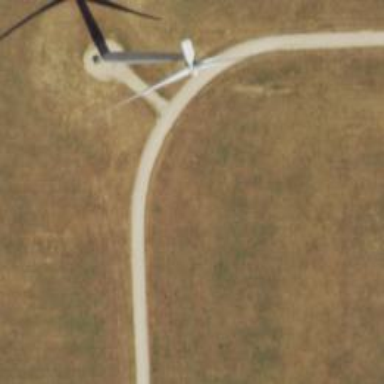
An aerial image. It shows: Road specifically designated for service vehicles within wind farm.